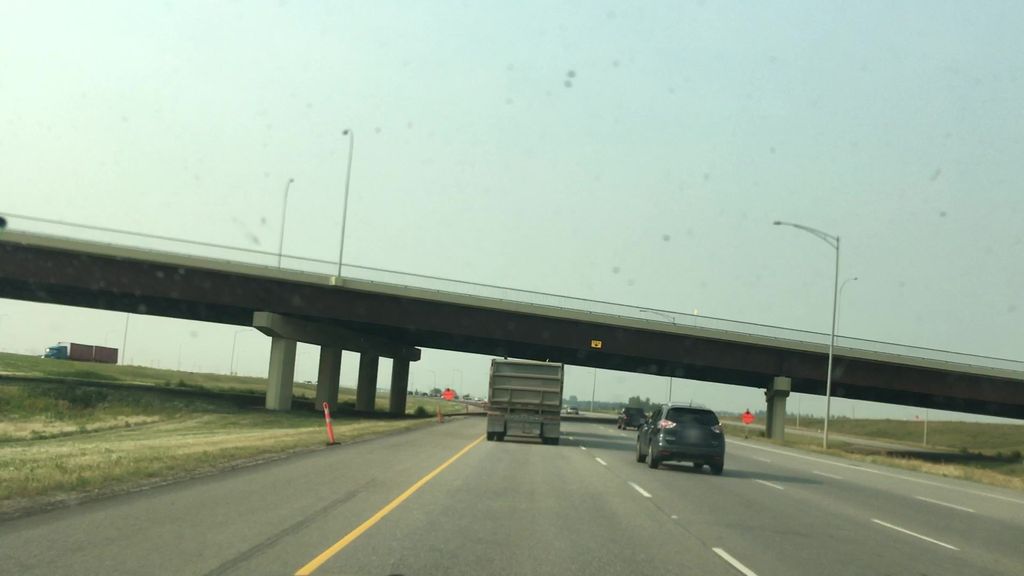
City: edmonton